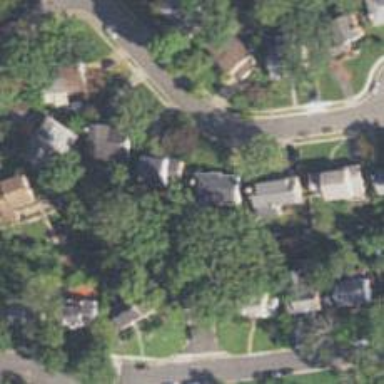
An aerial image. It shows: Neighborhood.